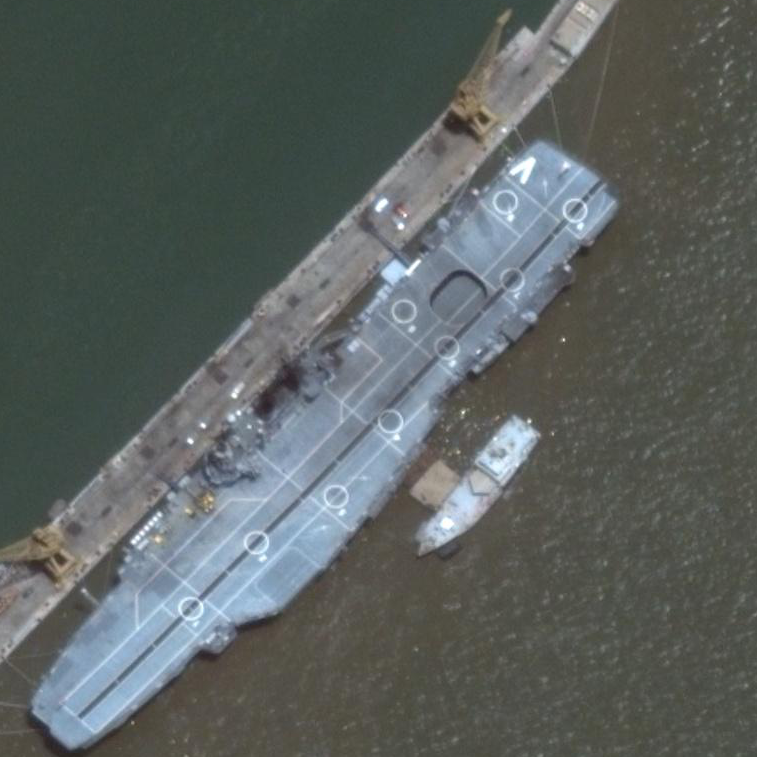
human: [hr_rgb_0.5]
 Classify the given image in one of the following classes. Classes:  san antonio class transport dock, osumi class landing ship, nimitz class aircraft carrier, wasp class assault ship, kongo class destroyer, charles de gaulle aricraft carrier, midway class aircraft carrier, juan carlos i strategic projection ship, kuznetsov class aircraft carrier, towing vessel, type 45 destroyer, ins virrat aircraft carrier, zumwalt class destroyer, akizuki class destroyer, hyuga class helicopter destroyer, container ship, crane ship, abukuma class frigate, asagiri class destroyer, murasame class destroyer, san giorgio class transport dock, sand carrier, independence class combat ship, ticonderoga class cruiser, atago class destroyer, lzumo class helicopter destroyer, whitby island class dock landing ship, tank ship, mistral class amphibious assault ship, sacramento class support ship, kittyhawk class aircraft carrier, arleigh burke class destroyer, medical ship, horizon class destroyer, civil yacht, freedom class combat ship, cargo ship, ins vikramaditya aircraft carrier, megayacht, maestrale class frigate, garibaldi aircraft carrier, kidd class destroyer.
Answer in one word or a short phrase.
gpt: INS Virrat aircraft carrier